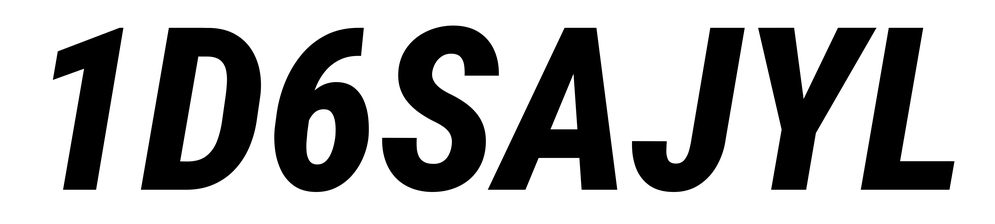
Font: Roboto-Italic_Condensed_ExtraBold_Italic